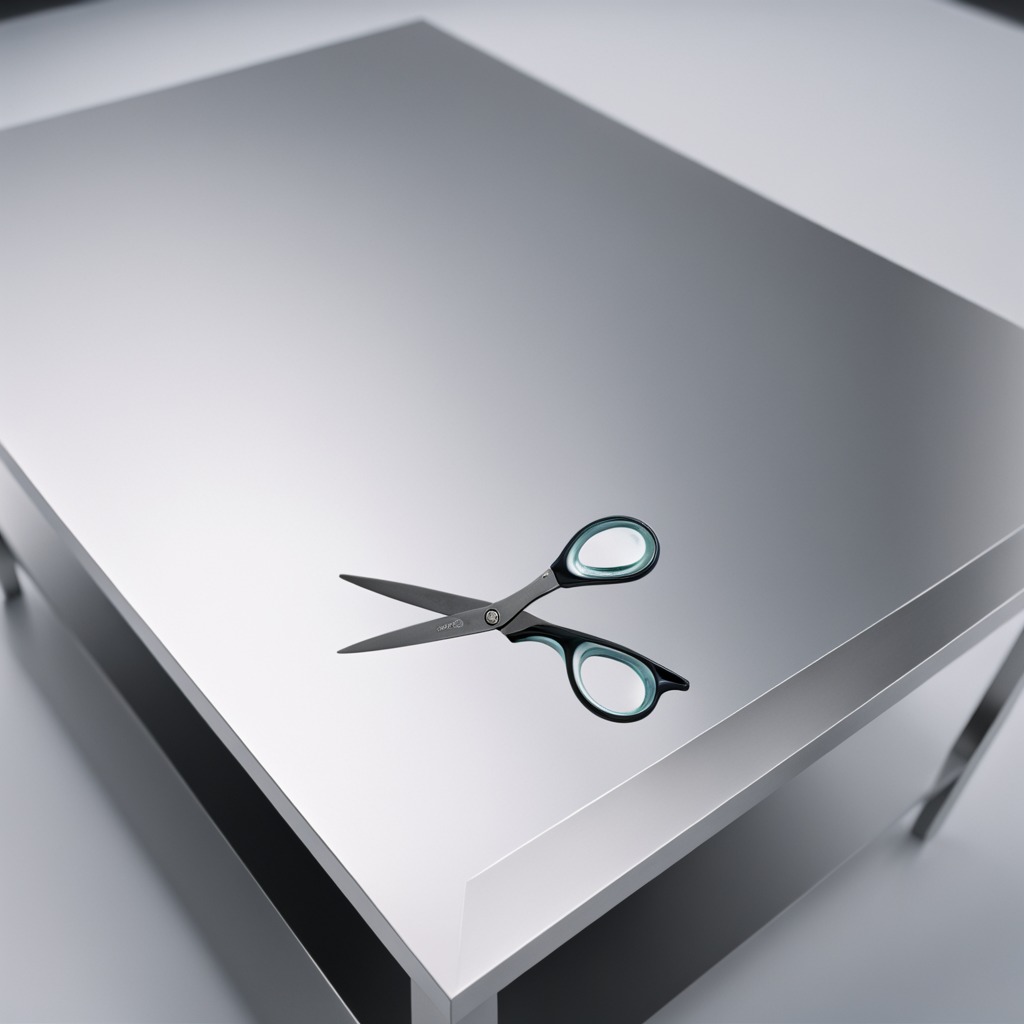
A scissor is lying on the stainless steel table.